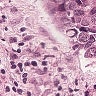
Metastatic tissue present: yes